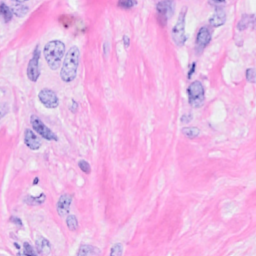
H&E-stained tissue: Breast